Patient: sex M, age 66
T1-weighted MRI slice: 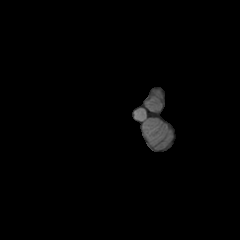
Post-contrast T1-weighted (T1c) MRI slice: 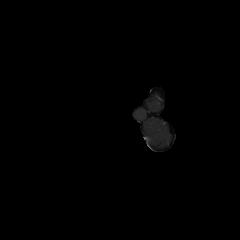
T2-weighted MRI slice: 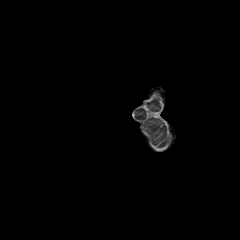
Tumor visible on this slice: no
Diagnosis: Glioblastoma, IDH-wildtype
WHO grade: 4